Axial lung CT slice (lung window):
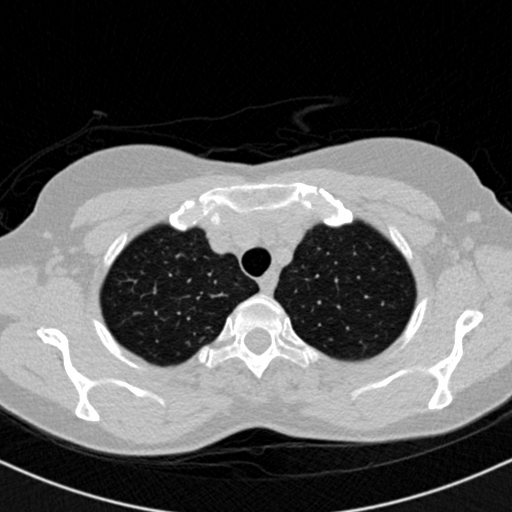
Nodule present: no